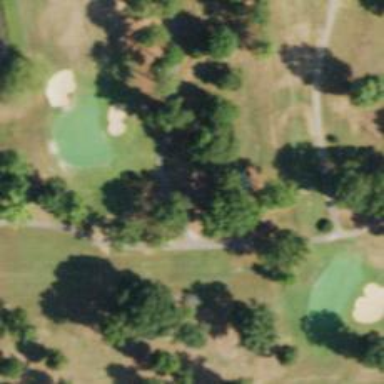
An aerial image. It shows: Path for golf carts.